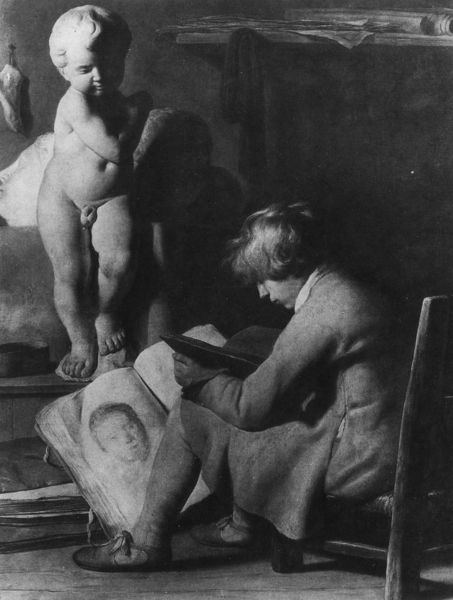
Titel: Der Zeichenschüler
Künstler: Wallerant Vaillant
Institution: Paris, Musée du Louvre
Schlagwörter: gemälde, nackt, schatten, weiß, sitzen, frisur, grau, haar, hell, licht, profil, schwarz, skizze, stuhl, falten, bild, öl, haare, mantel, innen, kind, locken, engel, putte, putto, skulptur, bücher, papiere, schuhe, ölgemälde, dick, lesen, atelier, maler, stube, bauch, faltenwurf, junge, bauchnabel, penis, knabe, buch, künstler, schwarzweiß, zeichnen, mappe, lesend, studium, lehrling, lgemälde